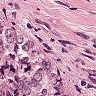
Metastatic tissue present: no